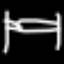
Label: bed